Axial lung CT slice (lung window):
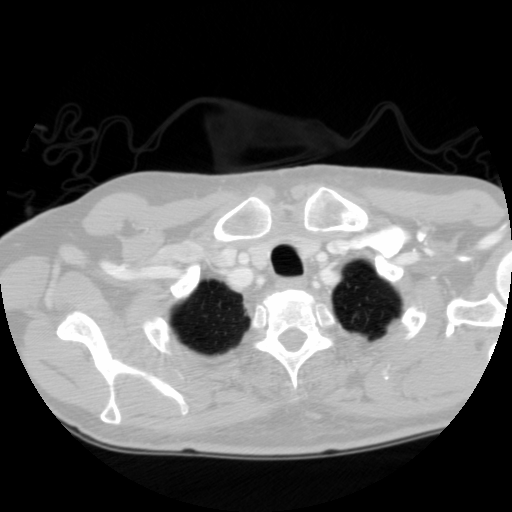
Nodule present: no